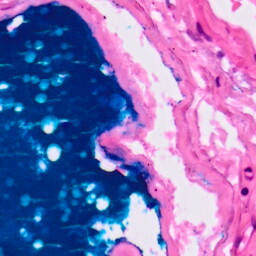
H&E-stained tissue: Lung